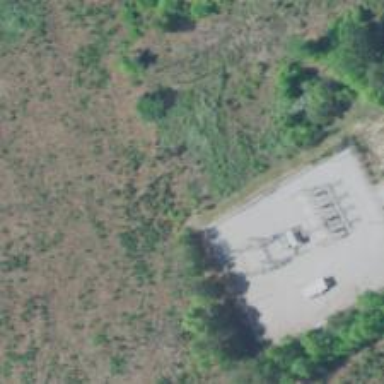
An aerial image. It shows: Distribution power substation secured by fence.